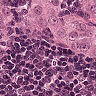
Metastatic tissue present: yes